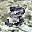
Label: 3